Question: I am trying to set up sliding tabs on top of an activity. I want this result :

I'm following the explanations of this example : <URL>
And I'm also looking at this video : <URL>
I'm doing so because of this post : <URL>
I have 3 fragments for each of my tab. Each inflates a different layout and do different things. Now I need to connect them to my 'PageAdapter'. I've already used an adaptor for a ListView. I used 'getView' with the 'position' to do my work
However with this 'PageAdapter' I'm not sure what I need to proceed. Should I use this method to create my fragment :
'''
public Object instantiateItem(ViewGroup container, int position) {
'''
and if so, how should it be done ?
Thank you.
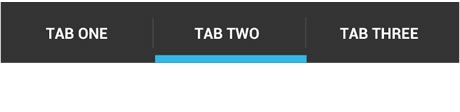
Answer: You must implement a 'FragmentPagerAdapter' like this:
'''
public class TabsPagerAdapter extends FragmentPagerAdapter {
public TabsPagerAdapter(FragmentManager fm) {
super(fm);
}
@Override
public Fragment getItem(int index) {
switch (index) {
case 0:
return new FirstFragment();
case 1:
return new TwoFragment();
case 2:
return new ThreeFragment();
}
return null;
}
@Override
public int getCount() {
// get item count - equal to number of tabs
return 3;
}
}
'''
and set it to viewpager adapter:
'''
mAdapter = new TabsPagerAdapter(getSupportFragmentManager());
viewPager.setAdapter(mAdapter);
'''